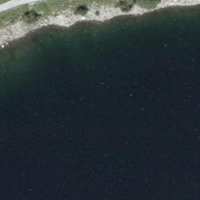
EUNIS habitat code: 14
Species observed at this site:
Neotinea ustulata